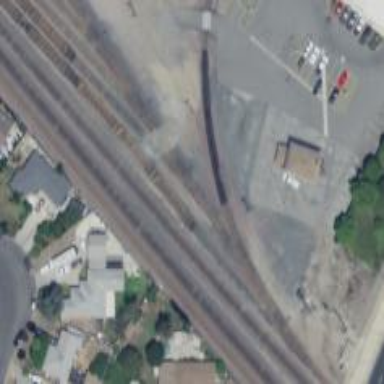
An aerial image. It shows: Railway siding for service.